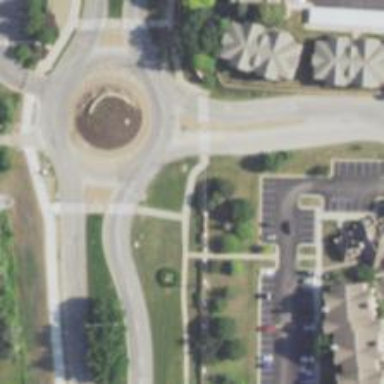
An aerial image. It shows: Secondary road around roundabout.